Interaction volume radius: 5 \u00c5
Interaction volume height: 30 \u00c5
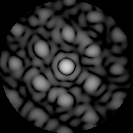
Disorder parameter: 0.4348